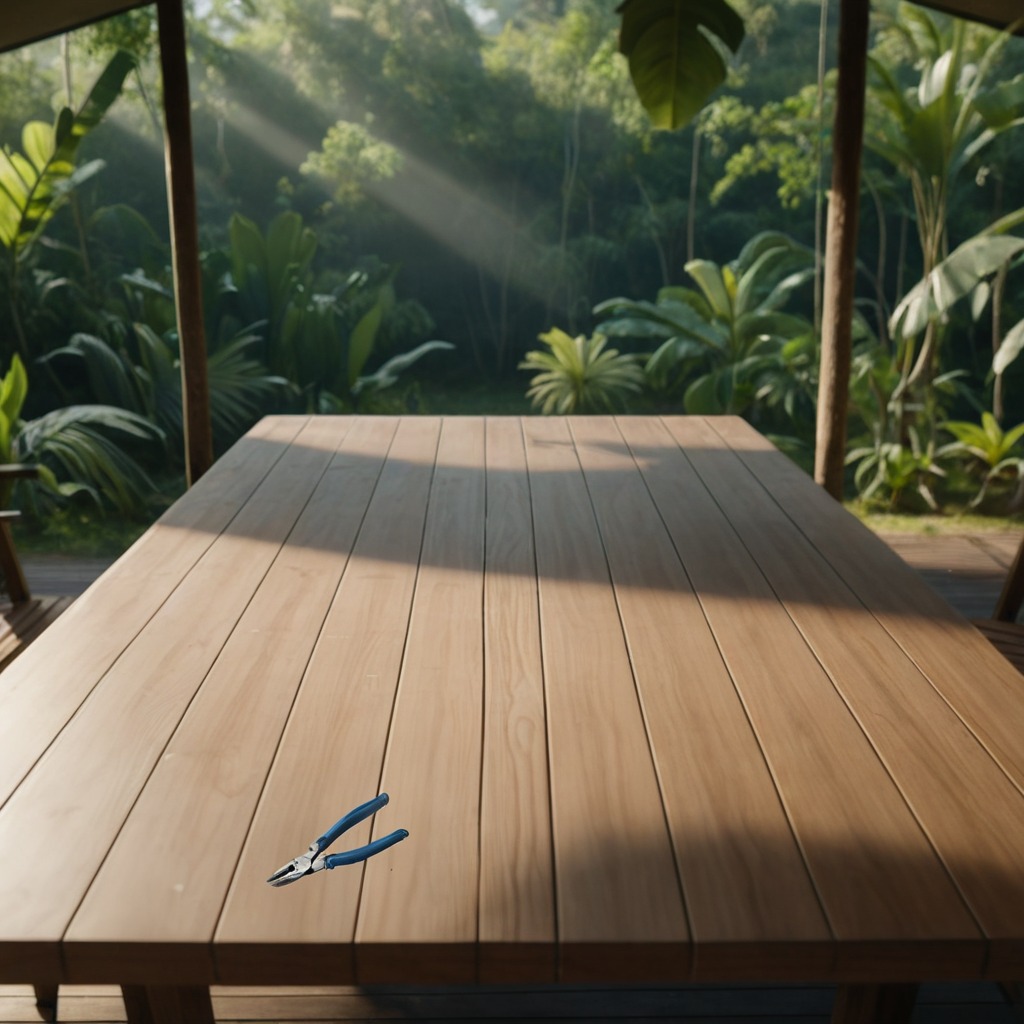
A plier is lying on the wooden table in the workshop tent.